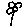
Label: flower